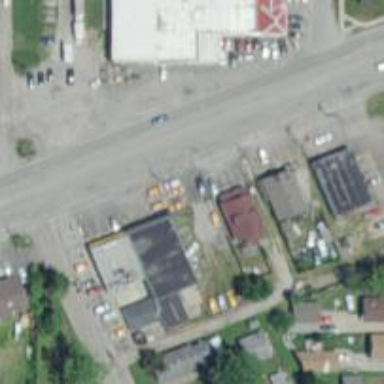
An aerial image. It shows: Commercial area.